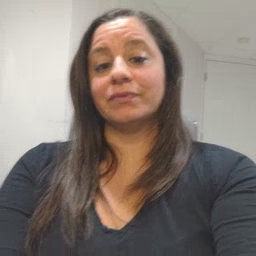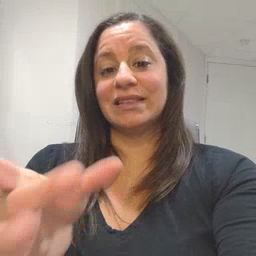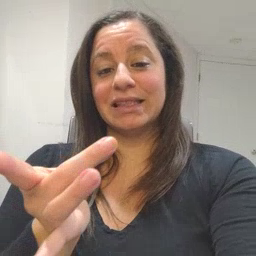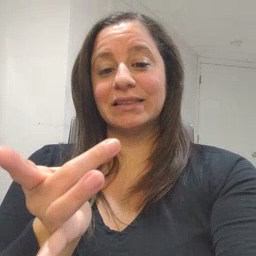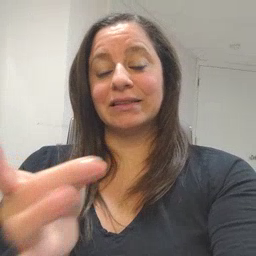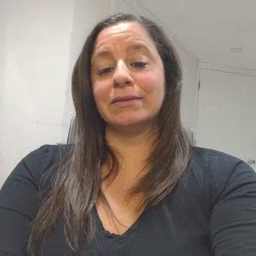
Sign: sticky